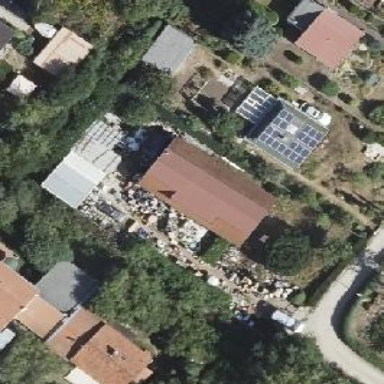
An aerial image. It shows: Allotment house.